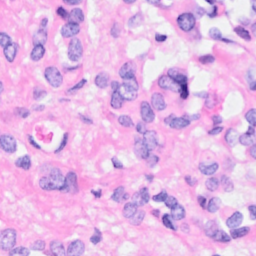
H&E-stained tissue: Breast